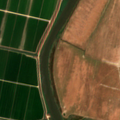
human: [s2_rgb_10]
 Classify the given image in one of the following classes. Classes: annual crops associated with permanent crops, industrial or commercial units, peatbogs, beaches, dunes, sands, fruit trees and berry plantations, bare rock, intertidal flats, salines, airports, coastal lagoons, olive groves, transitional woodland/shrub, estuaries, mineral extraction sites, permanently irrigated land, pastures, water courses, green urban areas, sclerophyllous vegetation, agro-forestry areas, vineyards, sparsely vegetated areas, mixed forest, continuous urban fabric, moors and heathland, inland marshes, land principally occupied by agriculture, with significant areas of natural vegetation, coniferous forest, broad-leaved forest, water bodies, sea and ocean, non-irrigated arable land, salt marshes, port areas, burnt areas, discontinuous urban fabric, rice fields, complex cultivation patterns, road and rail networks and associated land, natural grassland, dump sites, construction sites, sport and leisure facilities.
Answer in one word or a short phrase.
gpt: permanently irrigated land, rice fields, pastures, inland marshes, estuaries